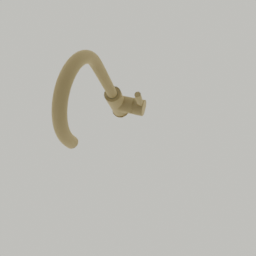
Label: appliances